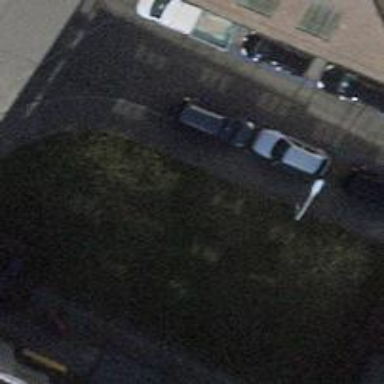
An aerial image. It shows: Parking lane area.